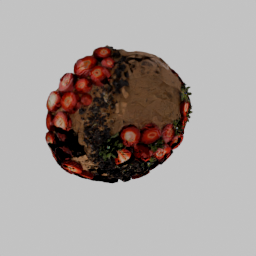
Label: decoration